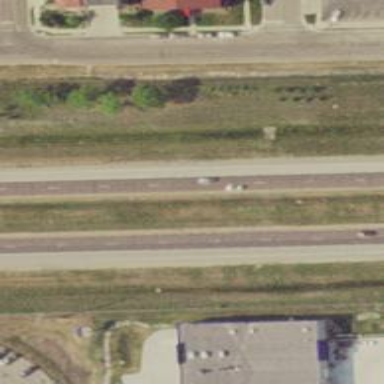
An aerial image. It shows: Motorway junction.